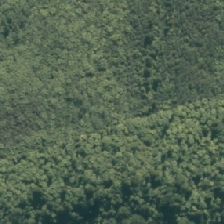
Land cover: broadleaved_indigenous_hardwood